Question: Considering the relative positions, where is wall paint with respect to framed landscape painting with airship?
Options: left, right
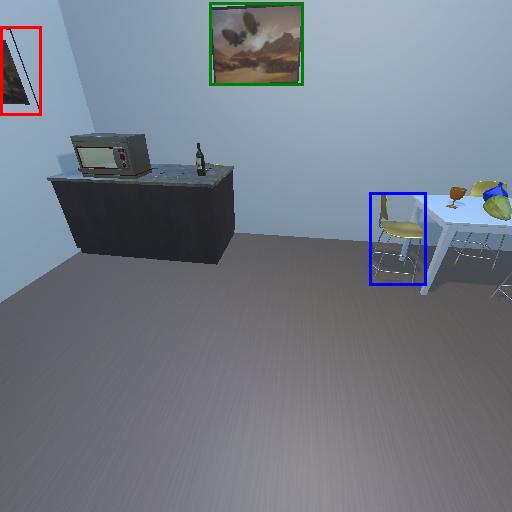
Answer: left